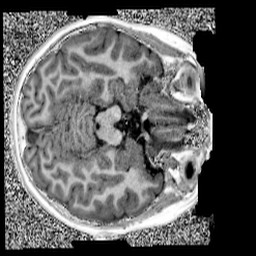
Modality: UNIT1
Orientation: axial
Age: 10
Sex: female
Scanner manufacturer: siemens
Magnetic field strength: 3 T
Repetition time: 4 s
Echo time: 0.00299 s